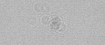
Label: camera_spot